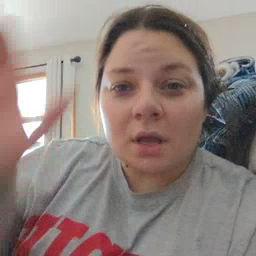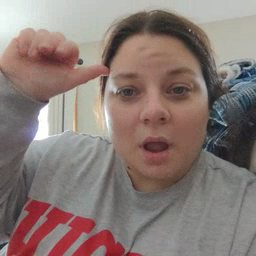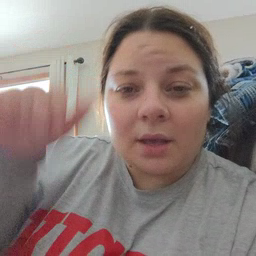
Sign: donkey